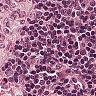
Metastatic tissue present: no